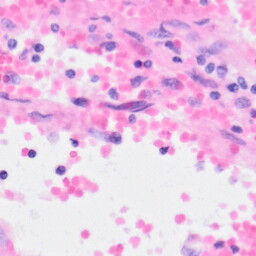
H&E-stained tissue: Kidney